Question: Background color?
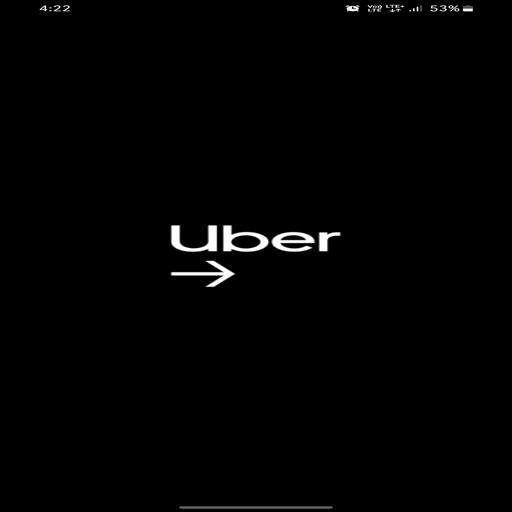
Answer: Black